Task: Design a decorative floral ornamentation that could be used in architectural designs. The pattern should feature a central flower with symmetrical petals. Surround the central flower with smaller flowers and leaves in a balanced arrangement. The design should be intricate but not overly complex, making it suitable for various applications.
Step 828:
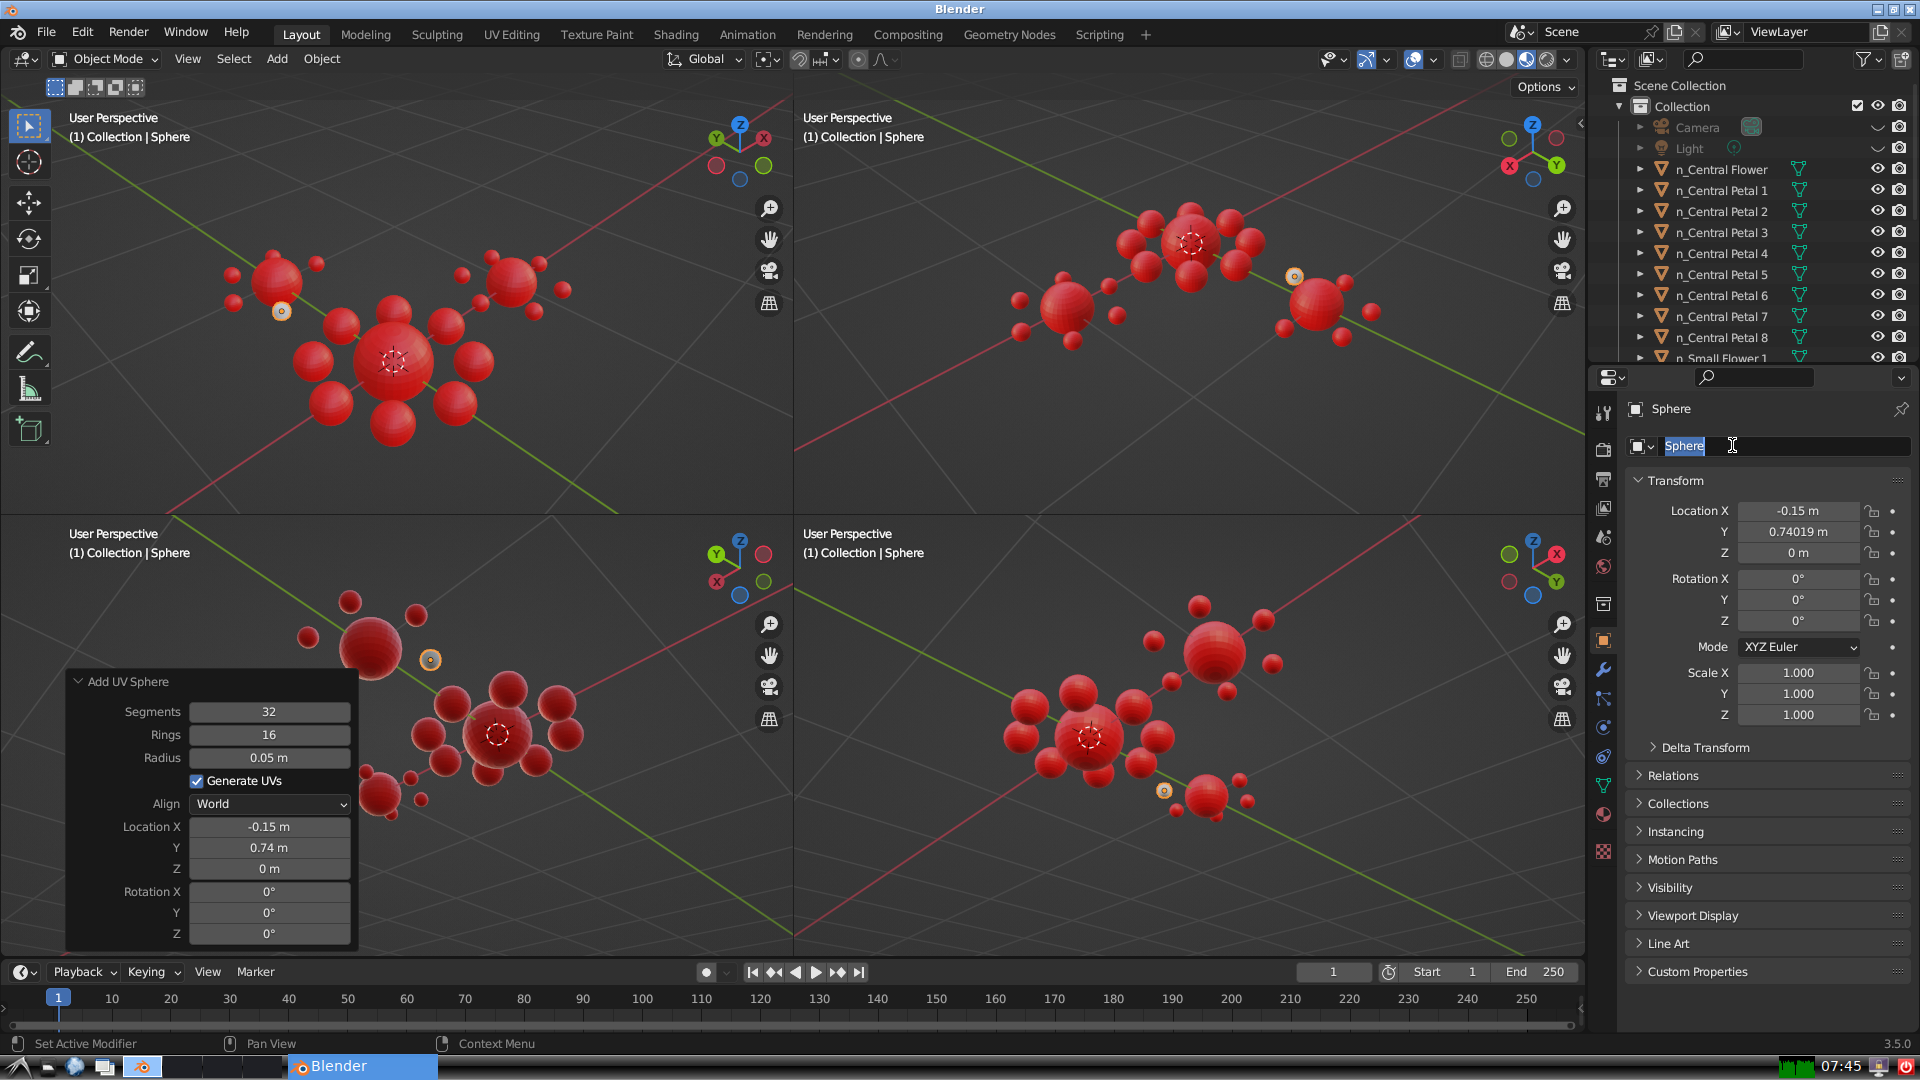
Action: input_text: n_Small Petal 2-5